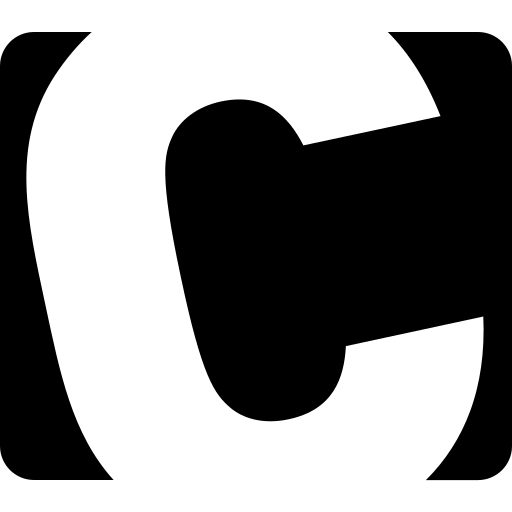
Tags: icon, FontAwesome, fa-icon, brand, contao